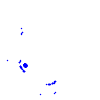
Particle: electron